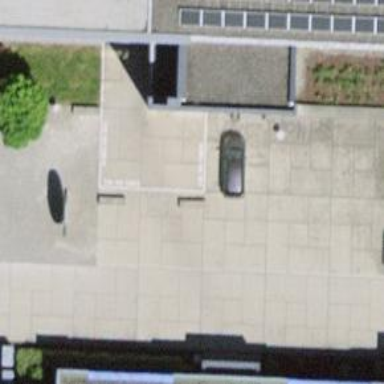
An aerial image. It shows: Concrete bench.